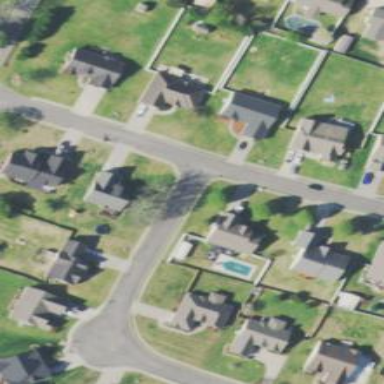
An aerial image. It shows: Driveway.